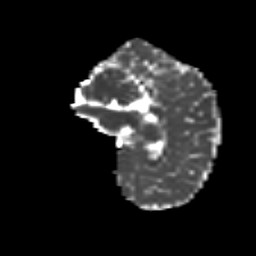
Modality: MD
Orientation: sagittal
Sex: male
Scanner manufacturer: siemens
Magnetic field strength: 3 T
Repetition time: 5 s
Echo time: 0.0694 s